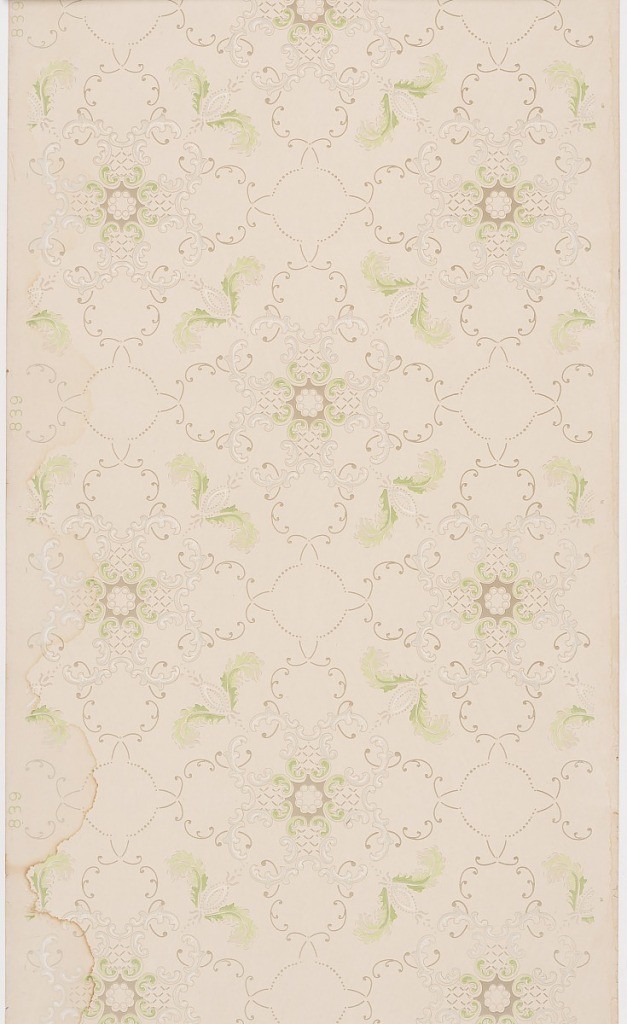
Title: Ceiling paper
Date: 1905–1915
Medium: Machine-printed paper, liquid mica
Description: Large quatrefoil pattern of acanthus and scrollwork with central, stylized floral medallions and sections of trellis or diaper pattern. Design printed in khaki, pale greens and white on beige ground.